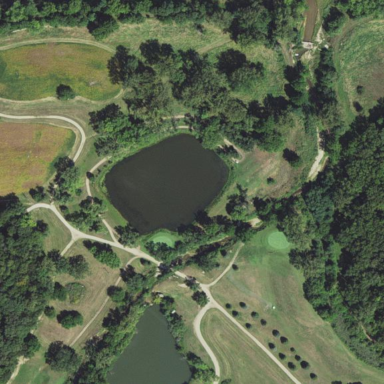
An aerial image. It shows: Scenic view of water hazard on golf course. The natural water feature adds beauty to the landscape.